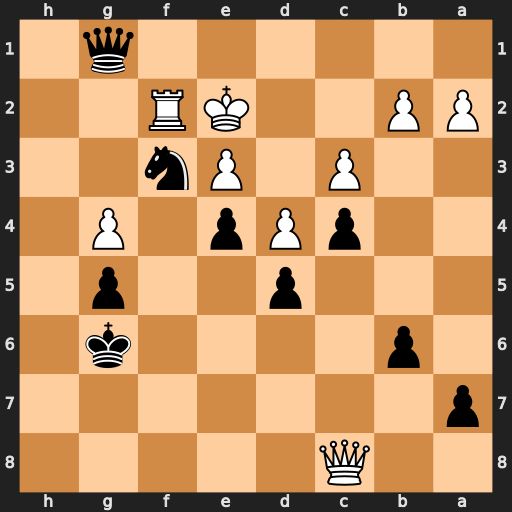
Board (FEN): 2Q5/p7/1p4k1/3p2p1/2pPp1P1/2P1Pn2/PP2KR2/6q1
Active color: b
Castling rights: -
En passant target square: -
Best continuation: Qe1#